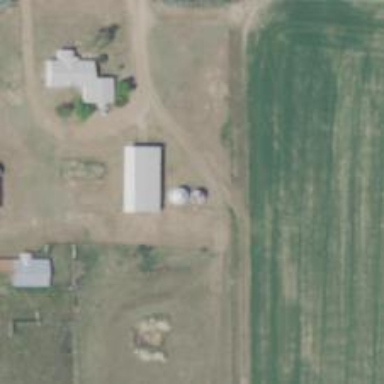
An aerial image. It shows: Silo.